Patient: sex M, age 60
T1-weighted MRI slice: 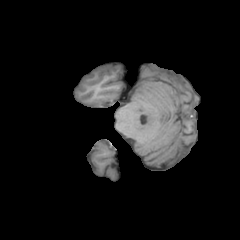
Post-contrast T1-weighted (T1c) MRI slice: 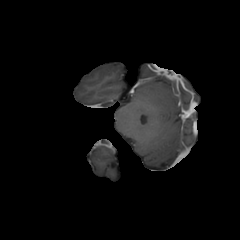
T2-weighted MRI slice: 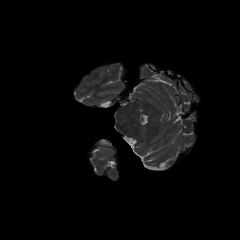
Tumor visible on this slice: no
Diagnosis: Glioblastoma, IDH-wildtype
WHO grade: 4